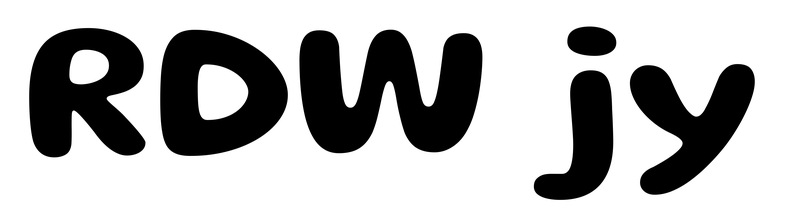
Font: Gluten_SemiBold